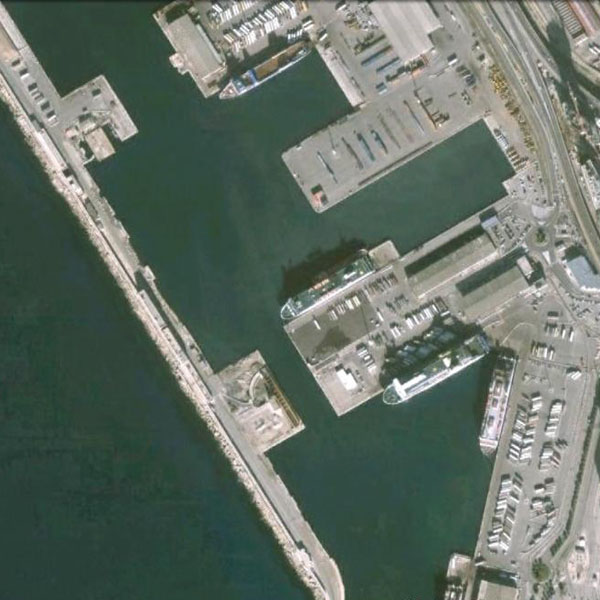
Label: Port